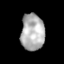
Tissue: lung
Cell type: Endothelial cells
Senescence score: 0.2203
Nuclear area (px): 840
Mean DAPI intensity: 177.37